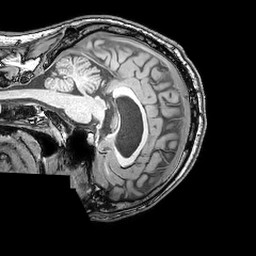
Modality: T1w
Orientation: sagittal
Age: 35
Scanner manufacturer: philips
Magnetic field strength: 3 T
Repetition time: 0.007 s
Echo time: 0.003501 s